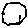
Label: hexagon